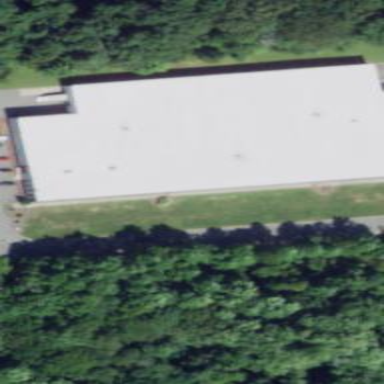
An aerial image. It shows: Industrial building.